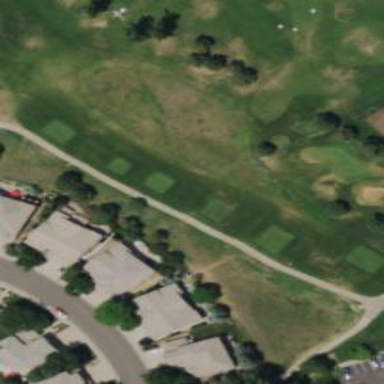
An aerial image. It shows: Path designated for golf carts.